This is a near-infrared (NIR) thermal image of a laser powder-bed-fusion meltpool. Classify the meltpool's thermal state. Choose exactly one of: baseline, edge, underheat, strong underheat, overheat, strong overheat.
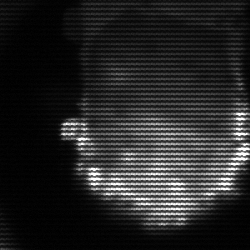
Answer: baseline